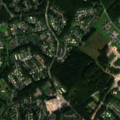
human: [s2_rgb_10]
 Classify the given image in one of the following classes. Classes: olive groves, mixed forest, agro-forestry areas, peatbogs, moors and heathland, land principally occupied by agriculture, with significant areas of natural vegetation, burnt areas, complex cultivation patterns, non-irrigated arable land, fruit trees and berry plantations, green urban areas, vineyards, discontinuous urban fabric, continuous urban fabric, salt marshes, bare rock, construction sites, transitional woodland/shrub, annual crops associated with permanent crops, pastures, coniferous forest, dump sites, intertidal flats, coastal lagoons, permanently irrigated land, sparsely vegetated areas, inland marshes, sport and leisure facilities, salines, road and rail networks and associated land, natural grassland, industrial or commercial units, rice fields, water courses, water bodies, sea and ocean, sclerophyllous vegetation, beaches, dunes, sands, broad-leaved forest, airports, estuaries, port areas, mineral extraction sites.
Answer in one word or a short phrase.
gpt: discontinuous urban fabric, green urban areas, land principally occupied by agriculture, with significant areas of natural vegetation